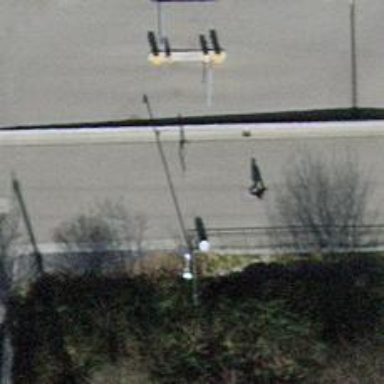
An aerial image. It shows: Swing gate barrier.